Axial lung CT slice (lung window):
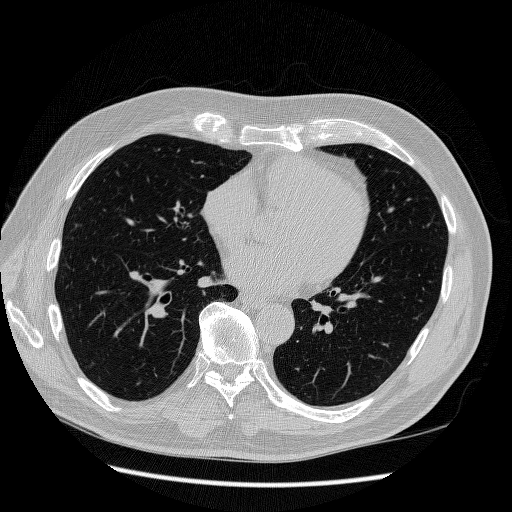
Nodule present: no